Field crop: maize
Growth stage: 2
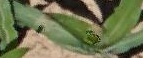
Species: maize